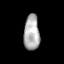
Tissue: skin
Cell type: Epithelial cells
Senescence score: 0.7489
Nuclear area (px): 543
Mean DAPI intensity: 175.576